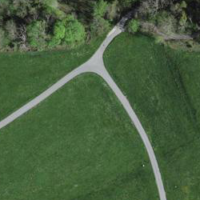
EUNIS habitat code: 25
Species observed at this site:
Cardamine pratensis